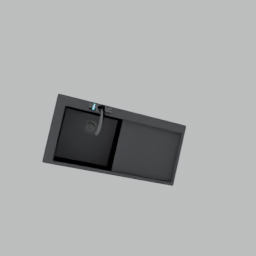
Label: appliances